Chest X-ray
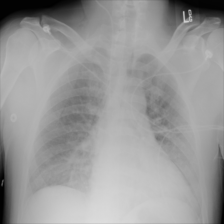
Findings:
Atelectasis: negative
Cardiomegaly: negative
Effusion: negative
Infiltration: negative
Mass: negative
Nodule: negative
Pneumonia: negative
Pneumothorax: negative
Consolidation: negative
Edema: negative
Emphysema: negative
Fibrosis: negative
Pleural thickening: negative
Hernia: negative